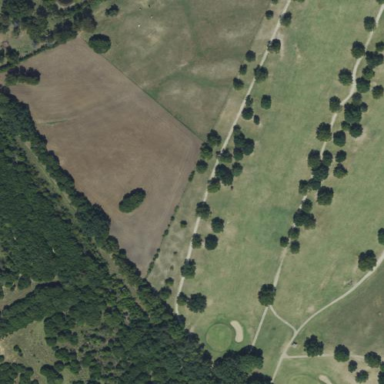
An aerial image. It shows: Golf fairway surrounded by grass.